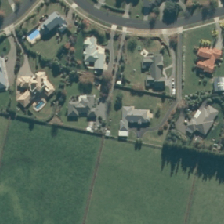
Land cover: urban_build_up